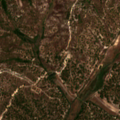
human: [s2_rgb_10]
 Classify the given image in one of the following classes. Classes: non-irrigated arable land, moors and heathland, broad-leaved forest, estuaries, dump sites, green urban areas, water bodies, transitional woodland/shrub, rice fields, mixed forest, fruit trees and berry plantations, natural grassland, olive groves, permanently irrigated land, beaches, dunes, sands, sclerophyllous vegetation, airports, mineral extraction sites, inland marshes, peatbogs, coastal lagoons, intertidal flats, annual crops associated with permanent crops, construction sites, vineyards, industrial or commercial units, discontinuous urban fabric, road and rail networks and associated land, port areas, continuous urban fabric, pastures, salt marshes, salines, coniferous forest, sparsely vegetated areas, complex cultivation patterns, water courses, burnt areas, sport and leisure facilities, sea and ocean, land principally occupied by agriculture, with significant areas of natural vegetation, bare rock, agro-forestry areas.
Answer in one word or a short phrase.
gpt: non-irrigated arable land, permanently irrigated land, agro-forestry areas, coniferous forest, mixed forest